Question: I want to allow mobile site users to swipe/scroll through a list of icons.
The icons are 'div' tags containing 'img' tags.

The user should be able to swipe the container, scrolling/sliding the elements left or right.
The images need to slide smoothly with acceleration and deceleration.
Needs to work on iOS and Android.
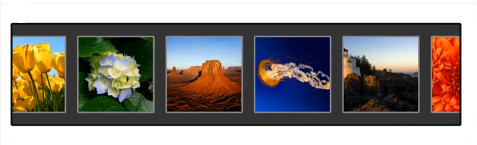
Answer: We needed something like this sometime back, so I made a demo for it at that time. It's pretty basic, but it'll lay up all the ground work you need. First, lets start with the markup :
## Markup
Since you mentioned jQM in the tag section of your question, Im gonna go with jQM '[data-role=page]' markup. You'd have a structure like this :
'''
<div data-role="page">
<div data-role="header" data-theme="b">
<h1>Slideshow</h1>
</div>
<div data-role="content">
<div class="images">
<!--your images here -->
</div>
</div>
</div>
'''
So you'd put all your images in the div with 'class=images'. A particular group of images were encapsulated within 'a' tags like this :
'''
<a href="#">
<img src="25AC.jpg" />
</a>
<a href="#">
<img src="nature.jpg" />
</a>
<!--so on-->
'''
You'd place this inside 'div.images'. So that's about the markup we have.
## CSS
The stylesheet part is simple.
'''
.images {
height : 280px;
overflow-x: scroll;
overflow-y: hidden;
white-space: nowrap;
background-color : #272722;
}
.images a{
padding : 14px 5px 0px 5px;
margin: 5px 3px 0px 3px;
vertical-align: middle;
display: inline-block;
}
images img {
max-width: 100%;
max-height:512px;
}
'''
1. The overflow-x, overflow-y properties : The former needs to be enabled and the latter needs to be disabled. Only then the scroll will happen when you swipe right or left.
2. The white-space property : This is important to make the images come in a straight horizontal layout.
3. The max-width property : This is for scaling the images on mobile.
That's it! You're done!
## Extras
I just added a popup to show the image when its tapped so that I'd be able to demonstrate the event handling. Here's the popup :
'''
<div data-role="popup" id="popupInfo" data-overlay-theme="a" data-theme="b" data-corners="false">
<a href="#" data-rel="back" data-role="button" data-icon="delete" data-iconpos="notext" class="ui-btn-right">Close</a>
<div id="stuff"></div>
</div>
'''
I'd be putting the image inside 'div#stuff' when the 'a' surrounding the 'img' is clicked. Here's the JS :
'''
//pageinit event of page
$(document).on("pageinit", "[data-role=page]", function() {
//cache popup for future use
var $popup = $("#popupInfo");
//click event for "a" tag inside .images
$(this).on("click", ".images > a[href=#]", function(e) {
//prevent default action
e.preventDefault();
//clone the image inside "a"
var $img = $(this).find("img").clone();
//add the cloned image inside #stuff
$popup.find("#stuff").html($img);
//open popup()
$popup.popup().popup("open");
});
});
'''
## Demo & Code
<URL> at jsbin.com
## Alternatives
You could try out swipejs, which is jQuery plugin which will provide a much more sophisticated functionality. <URL>